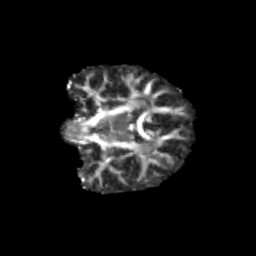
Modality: FA
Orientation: coronal
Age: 11
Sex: female
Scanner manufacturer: siemens
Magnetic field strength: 3 T
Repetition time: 3.8 s
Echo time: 0.07 s